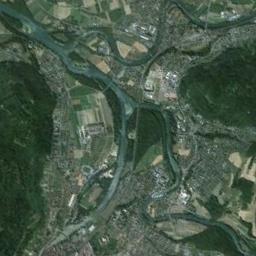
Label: river